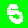
Digit: 5